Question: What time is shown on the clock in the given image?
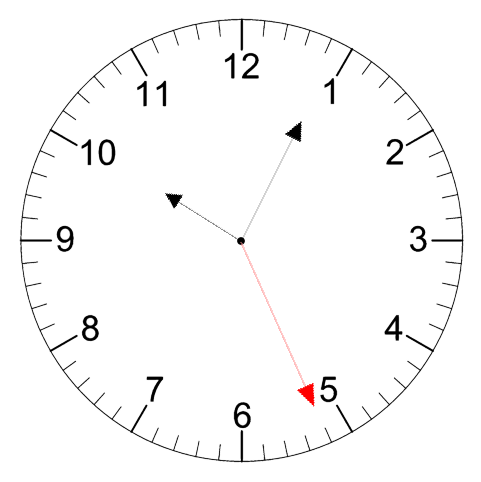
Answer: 10:04:26